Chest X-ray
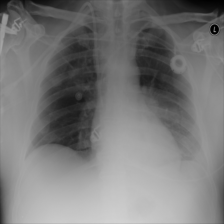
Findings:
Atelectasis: positive
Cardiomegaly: negative
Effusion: negative
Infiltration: positive
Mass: positive
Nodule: negative
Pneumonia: negative
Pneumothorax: negative
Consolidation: negative
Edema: negative
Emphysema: negative
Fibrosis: negative
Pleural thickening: negative
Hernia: negative